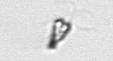
Label: Pyramimonas